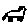
Label: house